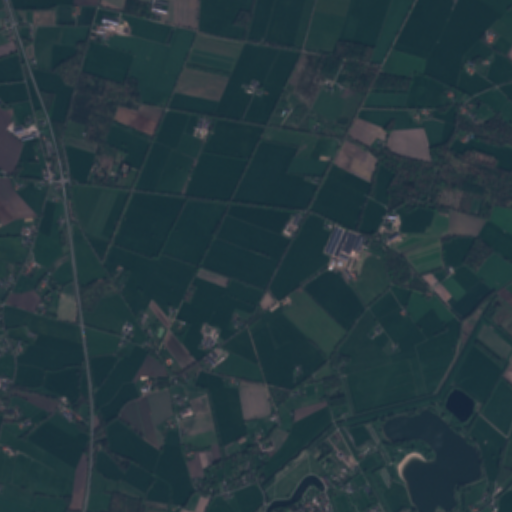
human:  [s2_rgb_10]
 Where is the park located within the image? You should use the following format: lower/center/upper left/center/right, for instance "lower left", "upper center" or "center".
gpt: The park is located in the lower right of the image.
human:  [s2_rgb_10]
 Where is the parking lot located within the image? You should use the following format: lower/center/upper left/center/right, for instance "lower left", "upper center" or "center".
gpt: The parking lot is located in the lower right of the image.
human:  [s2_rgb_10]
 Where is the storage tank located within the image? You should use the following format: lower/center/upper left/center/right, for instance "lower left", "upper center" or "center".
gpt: The storage tank is located in the upper left of the image.
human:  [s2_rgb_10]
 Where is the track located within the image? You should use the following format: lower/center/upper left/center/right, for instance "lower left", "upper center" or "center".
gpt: There is no track in the image.